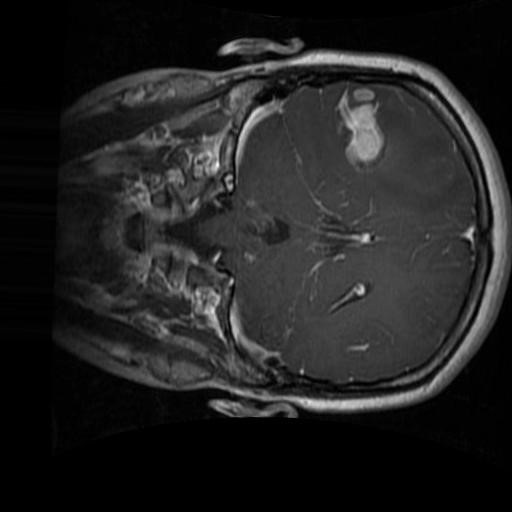
Label: brain_glioma